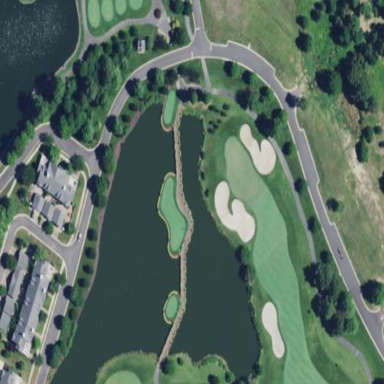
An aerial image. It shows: Water hazard in golf course. The hazard is natural water feature.